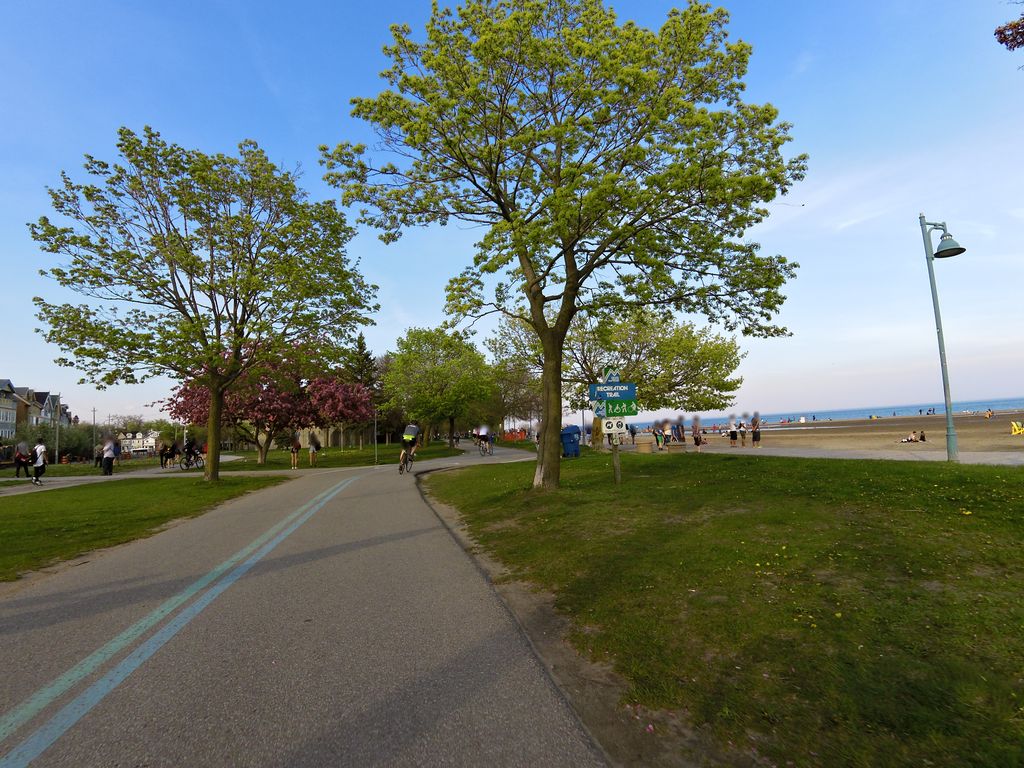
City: toronto